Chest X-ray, PA view. Patient: 67 years old, sex F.
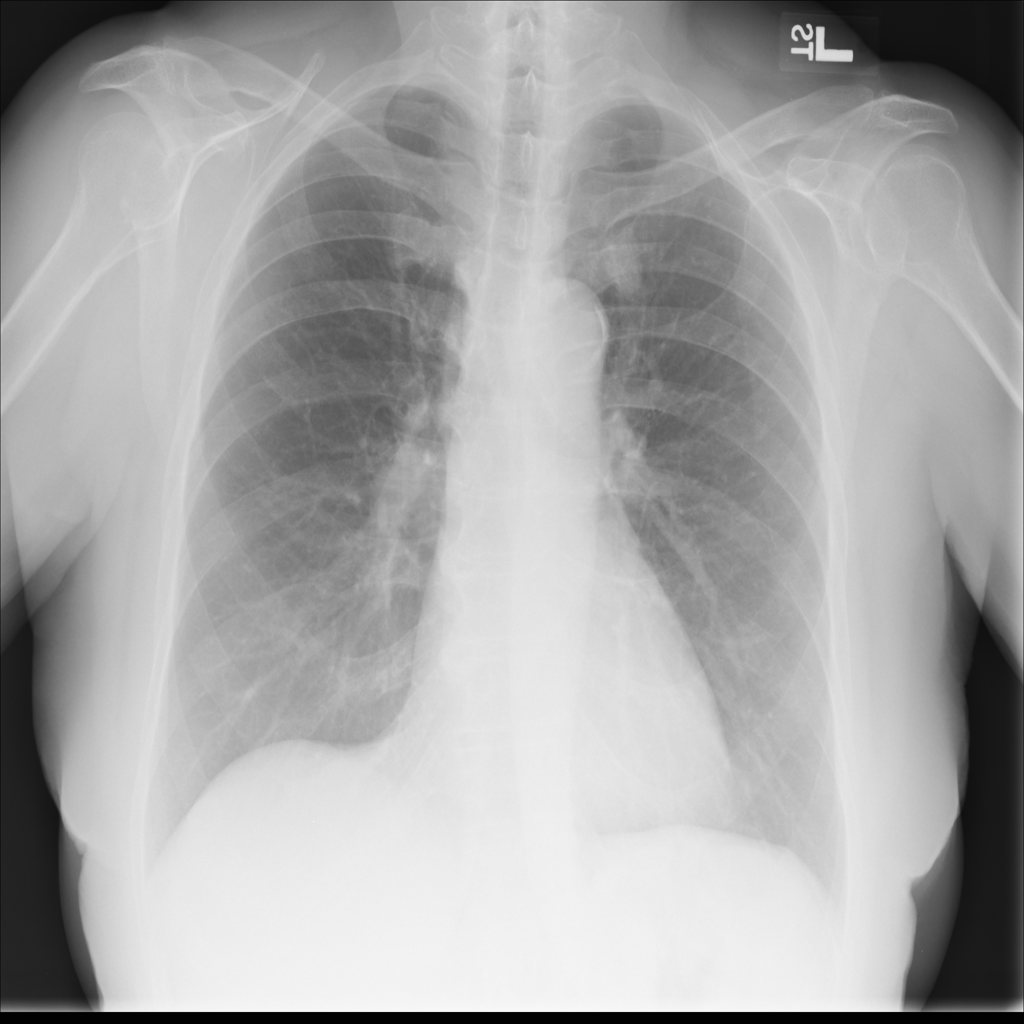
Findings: No Finding